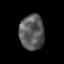
Tissue: skin
Cell type: Epithelial cells
Senescence score: 0.2815
Nuclear area (px): 853
Mean DAPI intensity: 89.999